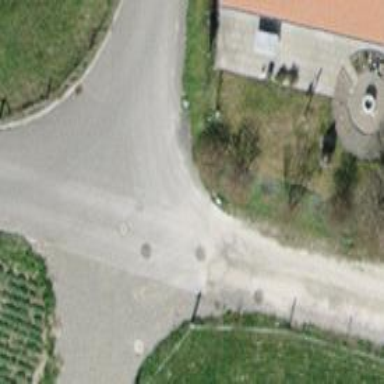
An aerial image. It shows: Residential road with asphalt surface and no sidewalks.